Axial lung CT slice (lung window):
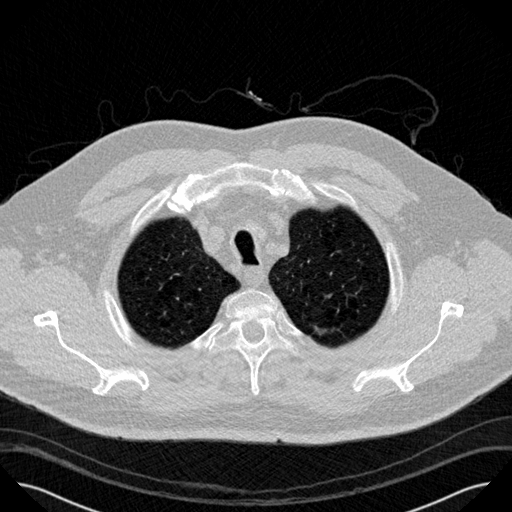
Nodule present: no